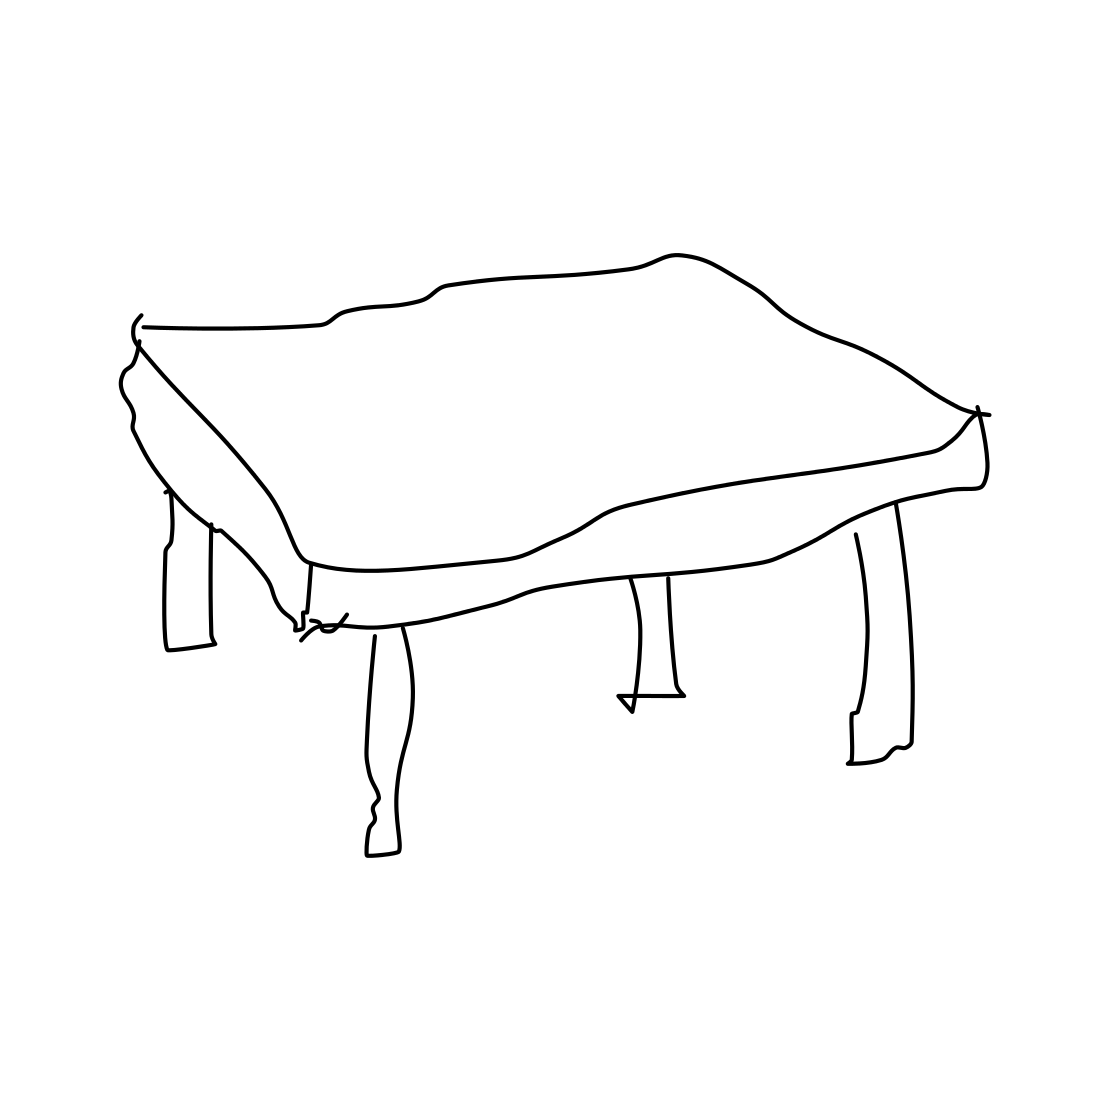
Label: bench